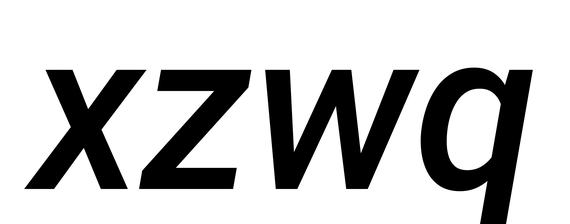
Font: Roboto-Italic_Medium_Italic